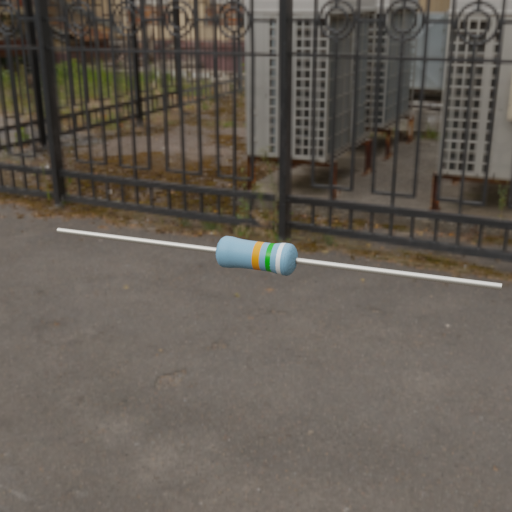
Resistor colour bands (in order): orange, green, white